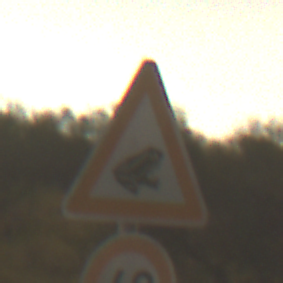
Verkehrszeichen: AmphibienwanderungLinks
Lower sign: Geschwindigkeit60
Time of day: Night
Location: Outdoor (Nature)
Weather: Clear
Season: NotSpecified
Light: Natural